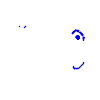
Particle: pion